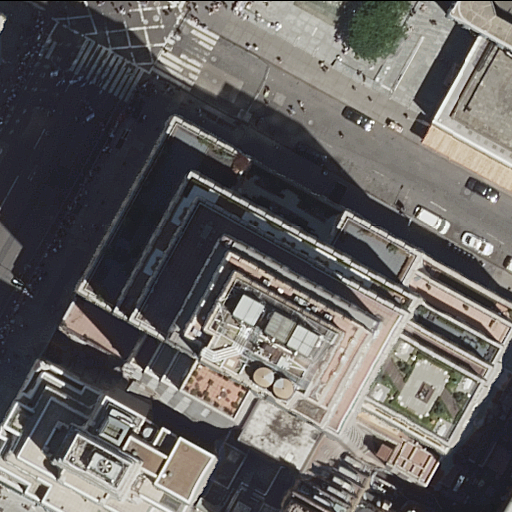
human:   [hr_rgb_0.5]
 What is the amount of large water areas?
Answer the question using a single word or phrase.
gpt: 0

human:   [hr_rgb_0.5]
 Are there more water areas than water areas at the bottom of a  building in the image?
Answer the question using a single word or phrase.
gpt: yes

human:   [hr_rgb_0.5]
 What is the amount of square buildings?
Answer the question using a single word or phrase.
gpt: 0

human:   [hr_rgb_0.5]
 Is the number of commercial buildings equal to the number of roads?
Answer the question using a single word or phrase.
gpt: no

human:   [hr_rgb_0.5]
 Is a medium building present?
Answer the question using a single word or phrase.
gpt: yes

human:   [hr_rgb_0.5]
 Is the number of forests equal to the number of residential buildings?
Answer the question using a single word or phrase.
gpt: no

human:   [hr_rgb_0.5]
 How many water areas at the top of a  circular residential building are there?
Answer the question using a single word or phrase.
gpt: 0

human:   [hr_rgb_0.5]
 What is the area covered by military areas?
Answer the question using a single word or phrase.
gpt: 0m2

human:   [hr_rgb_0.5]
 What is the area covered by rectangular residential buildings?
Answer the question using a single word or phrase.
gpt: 1934m2

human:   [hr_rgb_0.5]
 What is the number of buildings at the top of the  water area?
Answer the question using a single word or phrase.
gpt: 0

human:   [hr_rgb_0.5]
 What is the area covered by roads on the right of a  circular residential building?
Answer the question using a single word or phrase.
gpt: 0m2

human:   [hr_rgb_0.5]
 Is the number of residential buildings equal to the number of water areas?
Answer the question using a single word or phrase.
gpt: no

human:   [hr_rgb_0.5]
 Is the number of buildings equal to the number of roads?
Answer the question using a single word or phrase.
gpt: no

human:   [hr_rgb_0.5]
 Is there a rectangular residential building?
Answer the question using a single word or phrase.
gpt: yes

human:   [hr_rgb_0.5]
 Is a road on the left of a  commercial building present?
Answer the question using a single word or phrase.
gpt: yes

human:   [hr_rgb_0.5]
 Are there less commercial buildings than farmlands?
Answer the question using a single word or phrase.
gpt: no

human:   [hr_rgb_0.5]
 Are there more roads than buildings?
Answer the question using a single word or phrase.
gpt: no

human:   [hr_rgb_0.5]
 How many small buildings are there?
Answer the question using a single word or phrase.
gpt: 5

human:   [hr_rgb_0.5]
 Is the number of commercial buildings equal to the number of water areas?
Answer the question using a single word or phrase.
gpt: no

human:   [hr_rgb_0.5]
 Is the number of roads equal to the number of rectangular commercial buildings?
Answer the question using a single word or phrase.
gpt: no

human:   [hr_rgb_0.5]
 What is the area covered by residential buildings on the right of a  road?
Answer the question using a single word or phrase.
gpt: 1934m2

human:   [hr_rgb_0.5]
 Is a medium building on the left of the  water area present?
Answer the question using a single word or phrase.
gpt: yes

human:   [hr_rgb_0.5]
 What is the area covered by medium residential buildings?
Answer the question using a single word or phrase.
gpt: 1831m2

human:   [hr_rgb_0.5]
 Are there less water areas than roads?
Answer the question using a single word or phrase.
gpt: yes

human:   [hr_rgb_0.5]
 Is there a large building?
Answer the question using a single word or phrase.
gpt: yes

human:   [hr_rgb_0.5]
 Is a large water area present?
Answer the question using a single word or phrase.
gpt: no

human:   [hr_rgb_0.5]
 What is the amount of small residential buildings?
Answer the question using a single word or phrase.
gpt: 3

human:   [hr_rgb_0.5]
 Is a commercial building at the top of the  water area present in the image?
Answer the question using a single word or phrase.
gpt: no

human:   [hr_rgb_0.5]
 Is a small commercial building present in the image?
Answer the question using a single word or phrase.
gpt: yes

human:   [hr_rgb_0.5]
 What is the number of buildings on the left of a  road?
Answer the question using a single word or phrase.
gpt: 5

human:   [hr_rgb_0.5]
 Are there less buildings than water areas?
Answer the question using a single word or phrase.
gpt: no

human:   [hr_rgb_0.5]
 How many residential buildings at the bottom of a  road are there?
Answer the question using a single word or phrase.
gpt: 9

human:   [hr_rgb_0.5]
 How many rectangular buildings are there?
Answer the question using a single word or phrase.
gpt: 12

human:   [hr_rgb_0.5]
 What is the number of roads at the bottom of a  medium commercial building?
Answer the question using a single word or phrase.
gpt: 0

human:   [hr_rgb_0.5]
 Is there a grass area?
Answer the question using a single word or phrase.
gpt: no

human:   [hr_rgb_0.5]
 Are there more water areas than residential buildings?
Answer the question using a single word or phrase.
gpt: no

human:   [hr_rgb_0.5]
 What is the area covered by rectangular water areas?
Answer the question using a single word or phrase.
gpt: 31m2